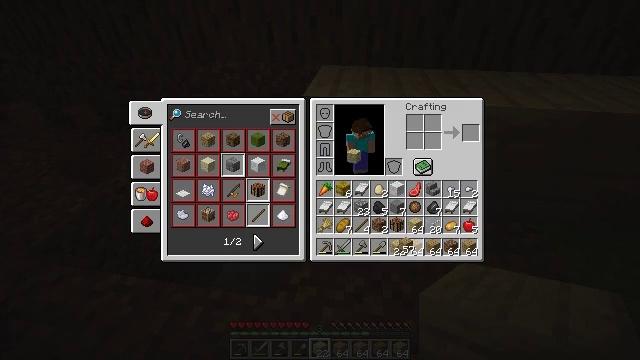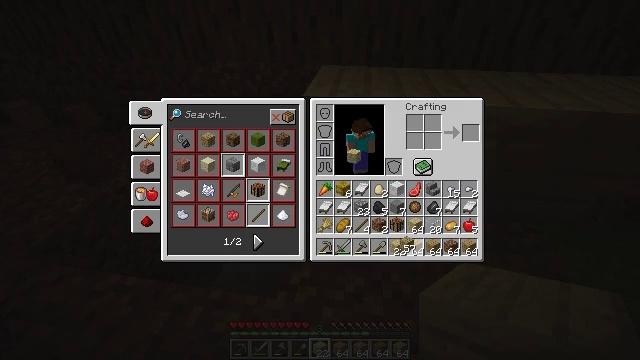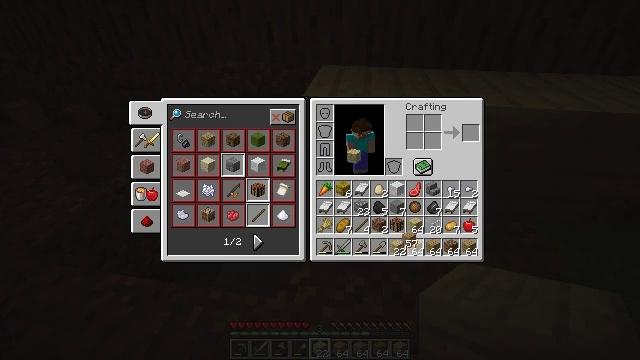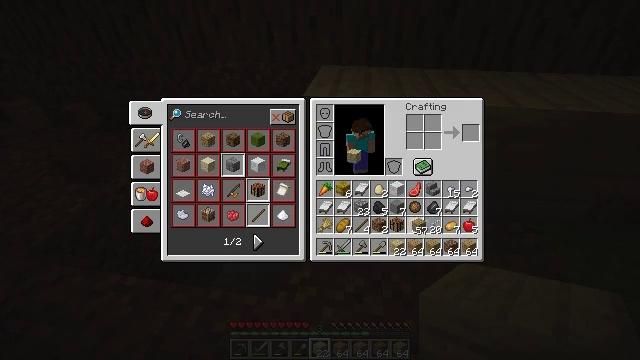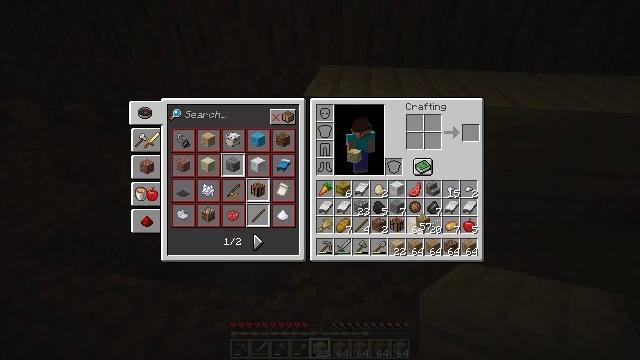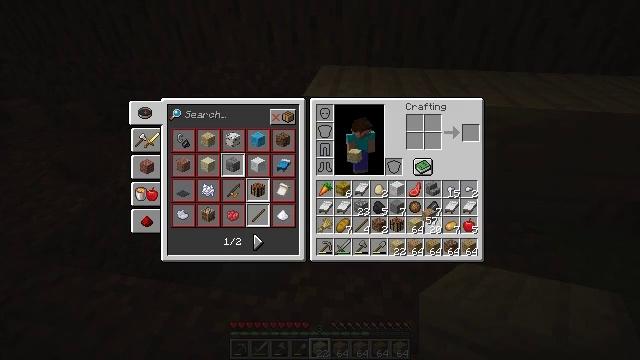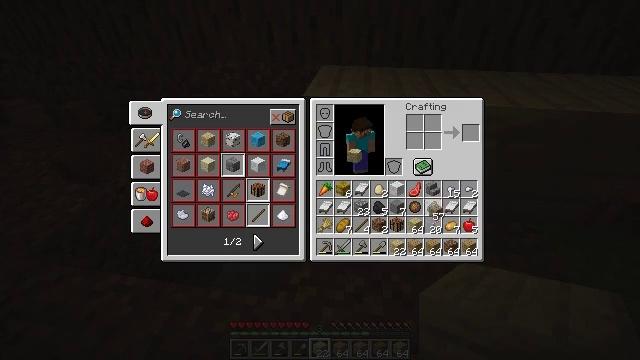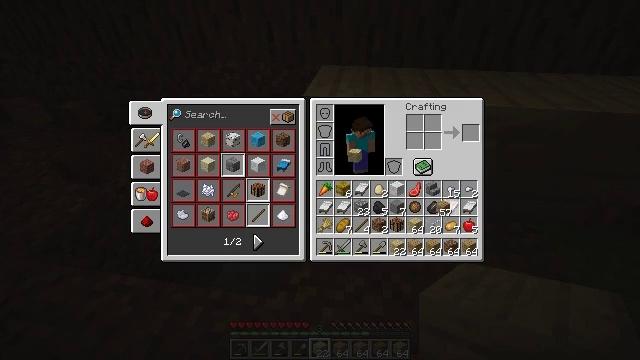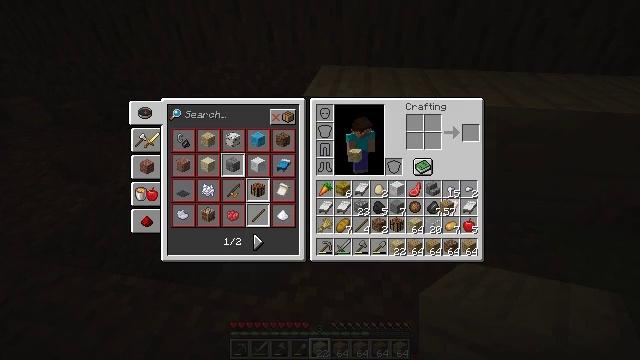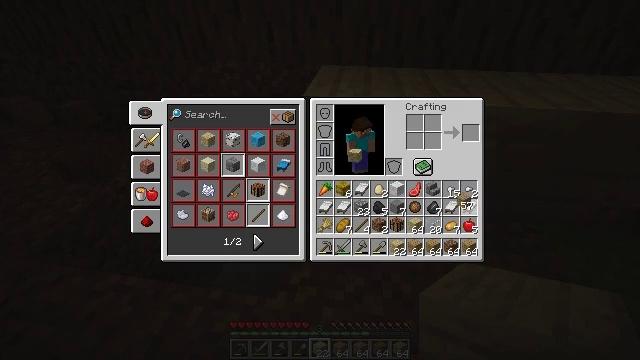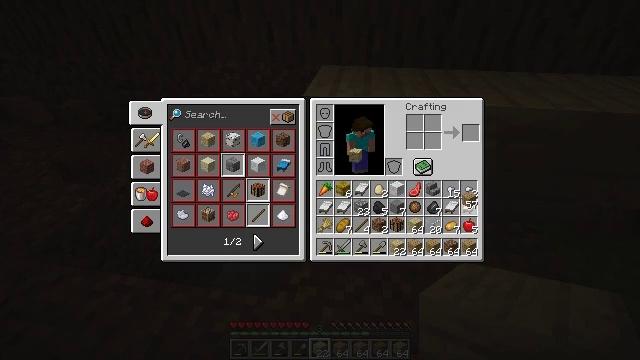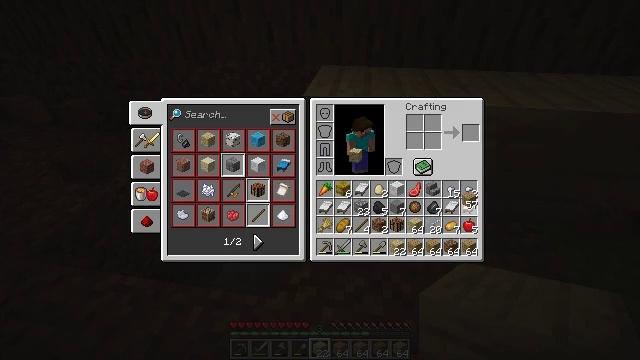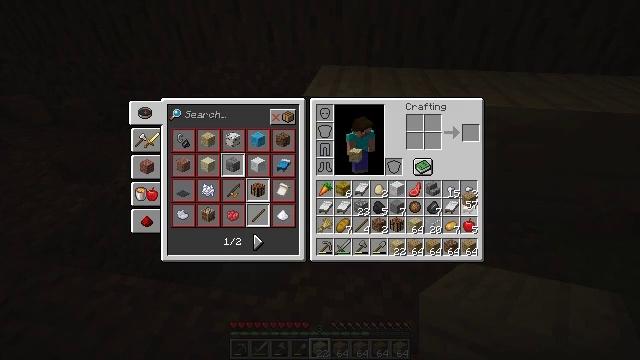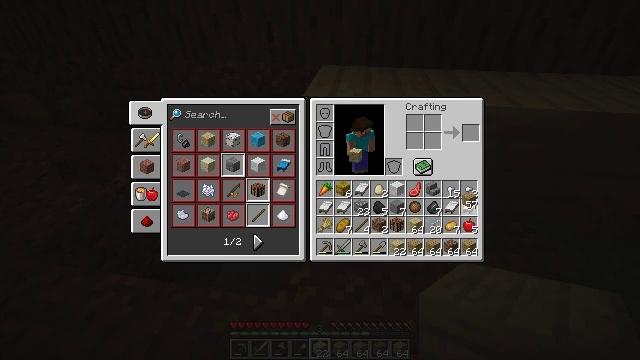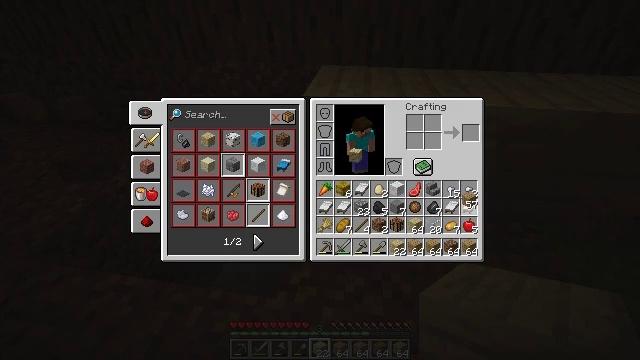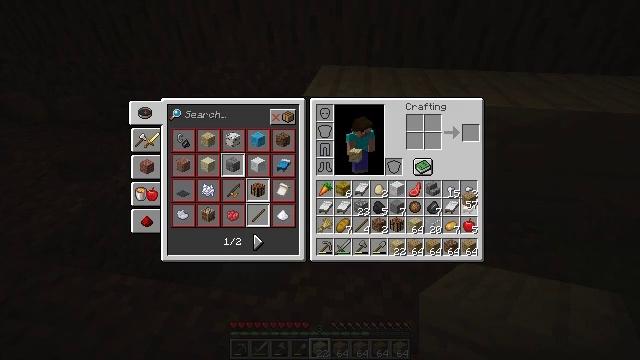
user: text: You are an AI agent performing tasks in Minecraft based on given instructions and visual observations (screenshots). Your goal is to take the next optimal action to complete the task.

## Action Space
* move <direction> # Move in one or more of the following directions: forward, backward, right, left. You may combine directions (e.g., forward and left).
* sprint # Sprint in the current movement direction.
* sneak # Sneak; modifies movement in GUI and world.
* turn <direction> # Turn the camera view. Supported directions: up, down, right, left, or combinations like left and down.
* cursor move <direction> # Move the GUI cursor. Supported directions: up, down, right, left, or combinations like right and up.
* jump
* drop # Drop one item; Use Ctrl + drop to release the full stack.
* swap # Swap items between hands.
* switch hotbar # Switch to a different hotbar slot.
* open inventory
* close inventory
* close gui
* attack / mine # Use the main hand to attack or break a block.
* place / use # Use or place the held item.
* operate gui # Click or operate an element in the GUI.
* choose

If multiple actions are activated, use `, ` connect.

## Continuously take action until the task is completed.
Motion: motion action
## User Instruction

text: Remove a mutton from the inventory.
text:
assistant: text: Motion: no_op
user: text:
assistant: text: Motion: no_op
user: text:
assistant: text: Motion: cursor move right and up
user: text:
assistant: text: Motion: no_op
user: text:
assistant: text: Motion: no_op
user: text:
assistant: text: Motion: no_op
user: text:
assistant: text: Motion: cursor move right
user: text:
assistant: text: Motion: no_op
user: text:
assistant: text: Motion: cursor move right
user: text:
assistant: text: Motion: no_op
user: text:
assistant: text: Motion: no_op
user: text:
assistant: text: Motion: no_op
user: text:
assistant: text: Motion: no_op
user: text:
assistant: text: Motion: no_op
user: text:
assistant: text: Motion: no_op
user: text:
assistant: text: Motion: no_op
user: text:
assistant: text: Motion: no_op
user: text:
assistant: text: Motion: no_op
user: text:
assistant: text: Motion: no_op
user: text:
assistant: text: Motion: no_op
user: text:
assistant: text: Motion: no_op
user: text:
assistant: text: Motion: no_op
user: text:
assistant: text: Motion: cursor move left
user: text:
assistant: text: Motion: no_op
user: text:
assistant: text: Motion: no_op
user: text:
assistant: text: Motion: no_op
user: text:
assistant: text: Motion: no_op
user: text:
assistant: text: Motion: no_op
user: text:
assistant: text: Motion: no_op
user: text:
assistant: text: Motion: no_op